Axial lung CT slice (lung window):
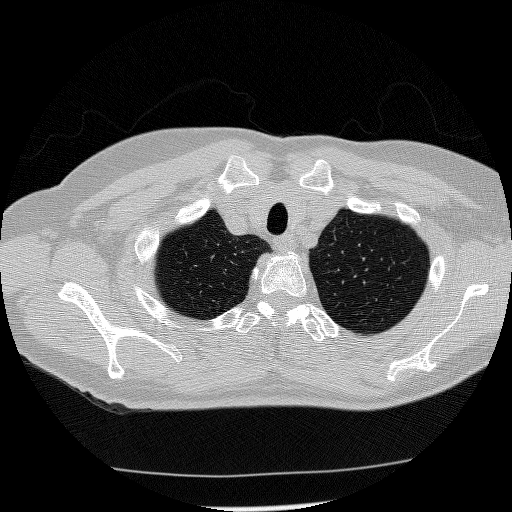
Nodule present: no